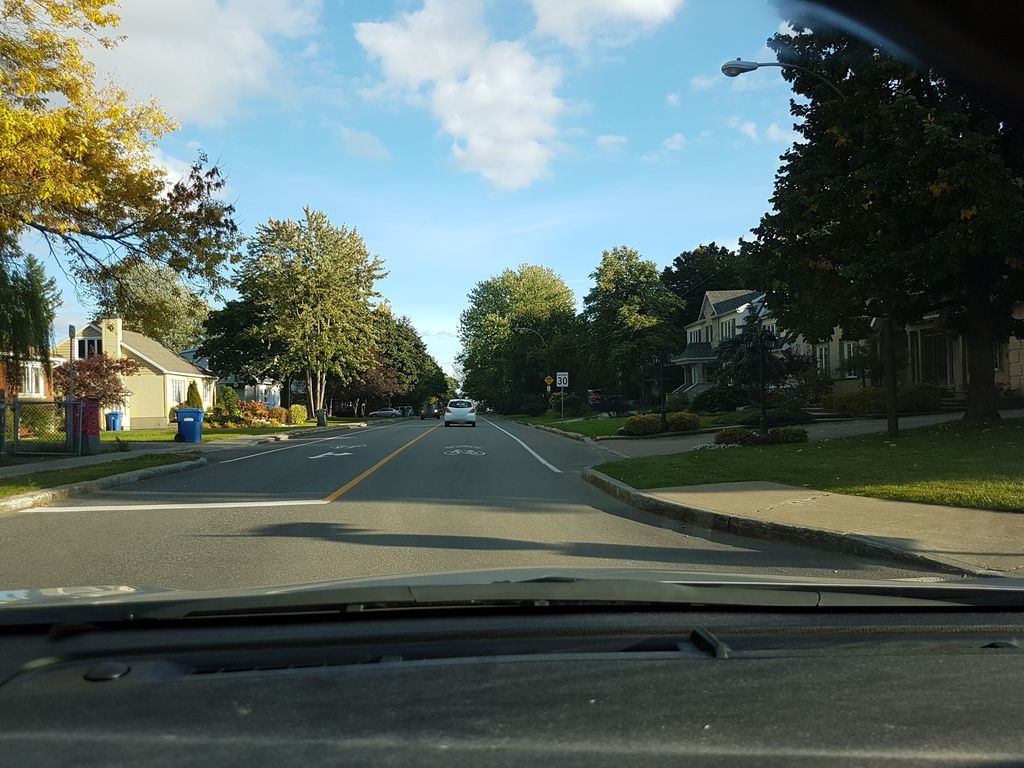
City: quebec_city